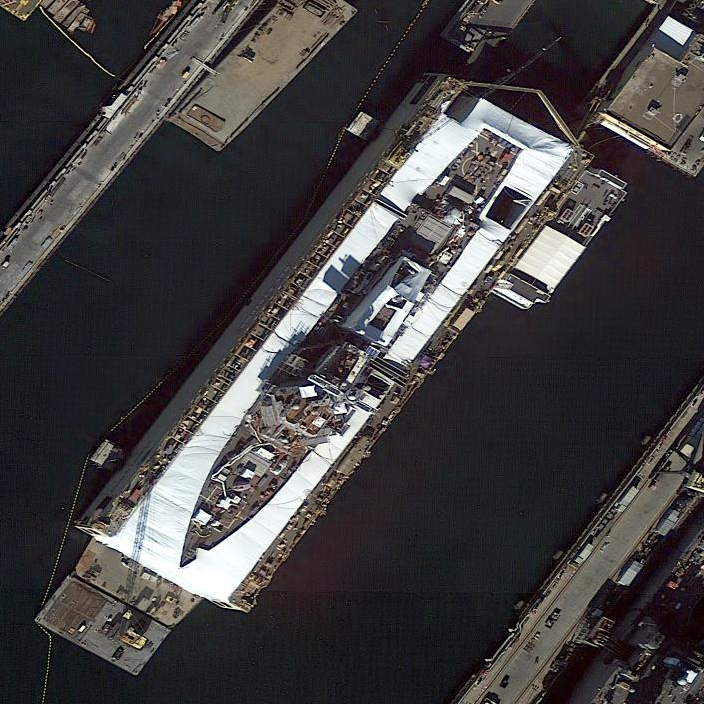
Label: destroyer